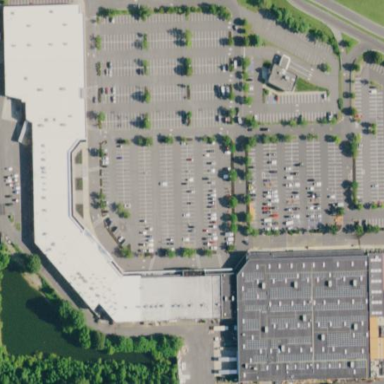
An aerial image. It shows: Flat roof retail building.